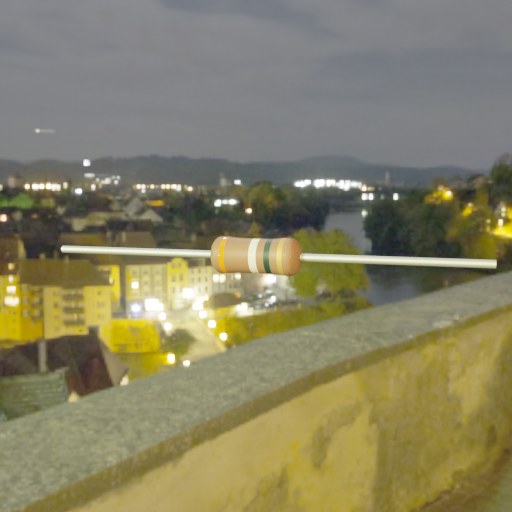
Resistor colour bands (in order): orange, white, black, gold